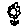
Label: flower